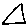
Label: triangle